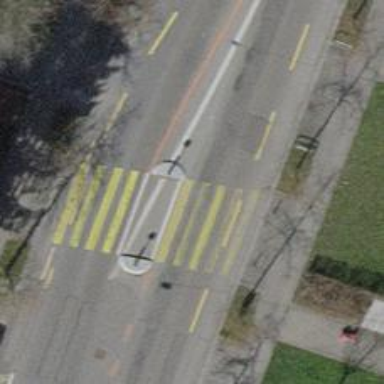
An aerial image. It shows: Uncontrolled zebra crossing with pedestrian island.